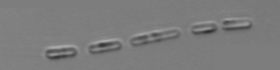
Label: Skeletonema